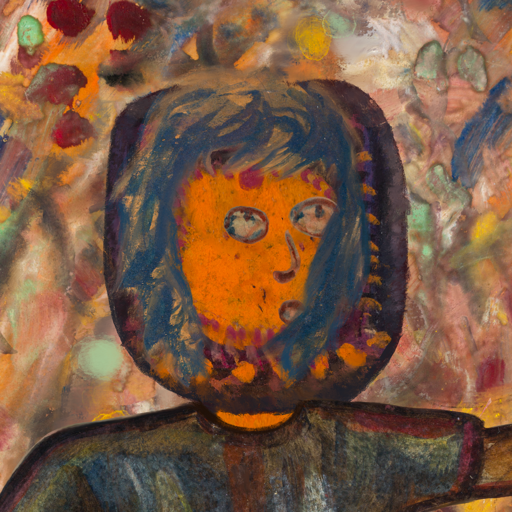
Background: Mother_And_Son_Mother, Head And Neck Side: Doll_w_Hair, Face Side: Orphan, Bust: Mosgoul, Hair Side: In_The_Sun, Head Accessory: Blank, Second Necklace: Blank, Necklace: Blank, Baby: Blank